Interaction volume radius: 5 \u00c5
Interaction volume height: 20 \u00c5
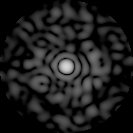
Disorder parameter: 0.7976